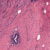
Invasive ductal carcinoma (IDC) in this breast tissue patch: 0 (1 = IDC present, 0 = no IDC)